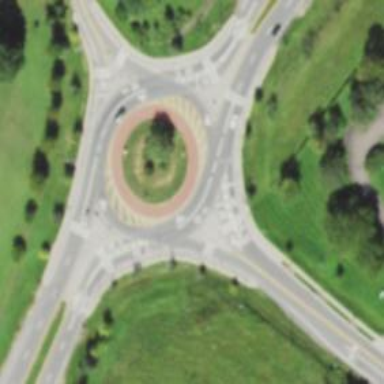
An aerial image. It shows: Roundabout junction on primary highway. It is part of expressway.